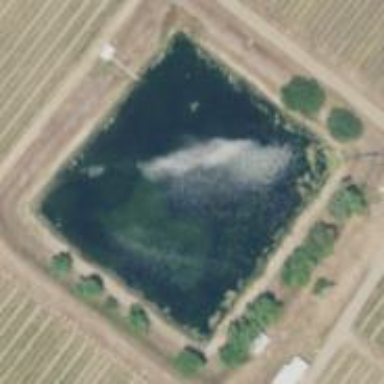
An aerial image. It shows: Pond within reservoir used for water storage. The natural landscape includes water feature.